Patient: sex M, age 43
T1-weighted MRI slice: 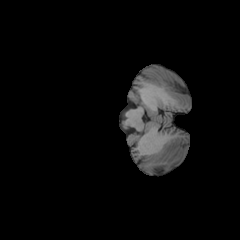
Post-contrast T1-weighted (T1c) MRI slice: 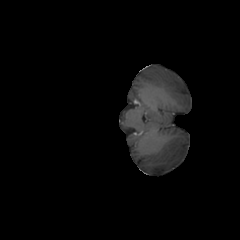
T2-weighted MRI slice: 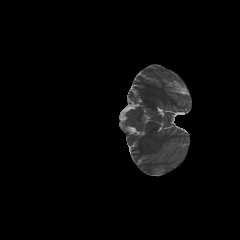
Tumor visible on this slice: no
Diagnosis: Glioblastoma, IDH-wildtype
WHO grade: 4